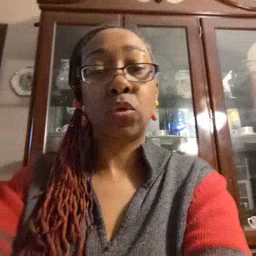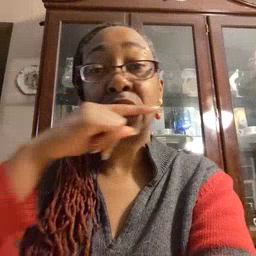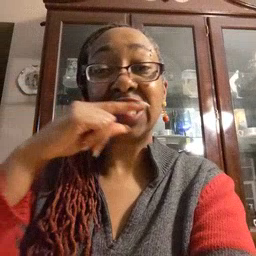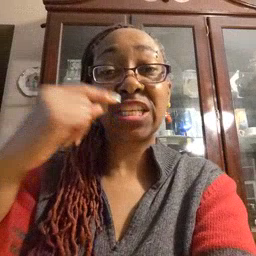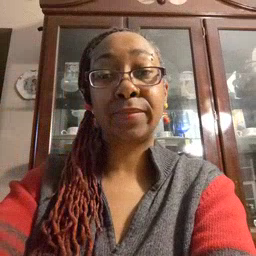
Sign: toothbrush